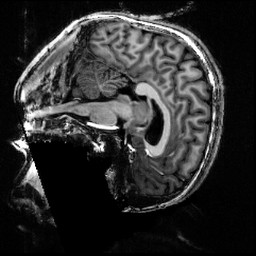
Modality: T1w
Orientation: sagittal
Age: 29
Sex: female